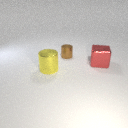
large red metal cube to the right of large yellow metal cylinder